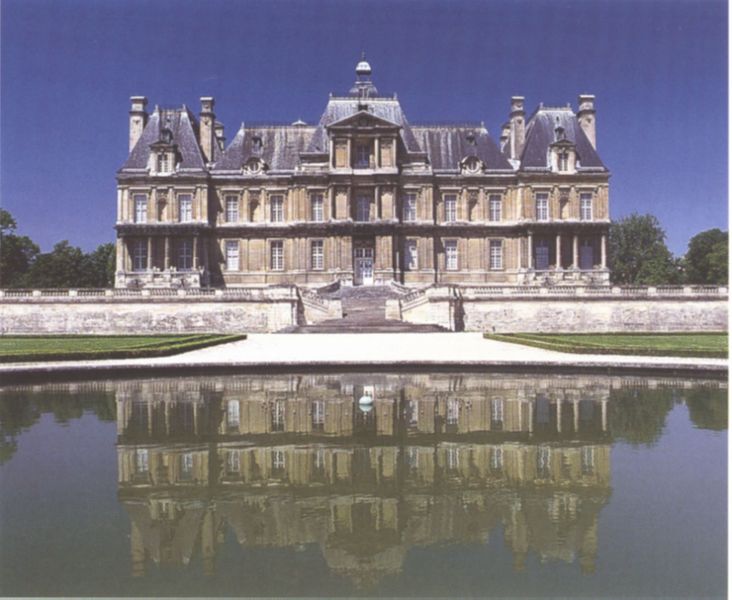
Titel: Schloss
Künstler: Francois Mansart
Standort: Maisons (EU - F)
Schlagwörter: blau, himmel, wasser, bäume, grün, see, teich, fenster, frankreich, säulen, tür, dach, park, rasen, schloss, wiese, beige, barock, spiegel, spiegelung, wald, schornstein, garten, giebel, mauer, wolkenlos, schlot, treppe, aufgang, geländer, stufen, menschenleer, foto, fotografie, photographie, dreistöckig, palast, balustrade, symmetrisch, schlicht, becken, photo, villa, mansarddach, mansarde, auffahrt, gartenmauer, typanon